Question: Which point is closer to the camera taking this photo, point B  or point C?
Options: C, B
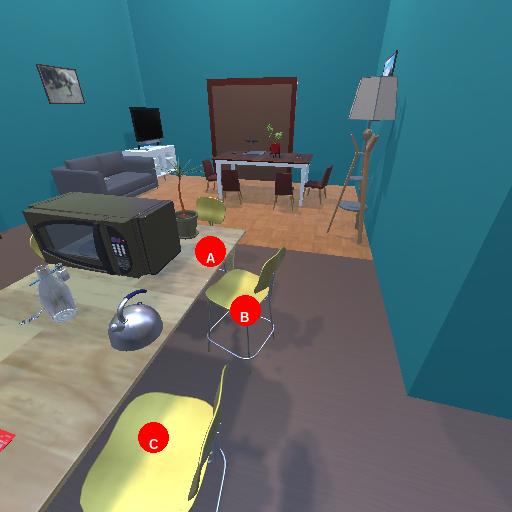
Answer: C